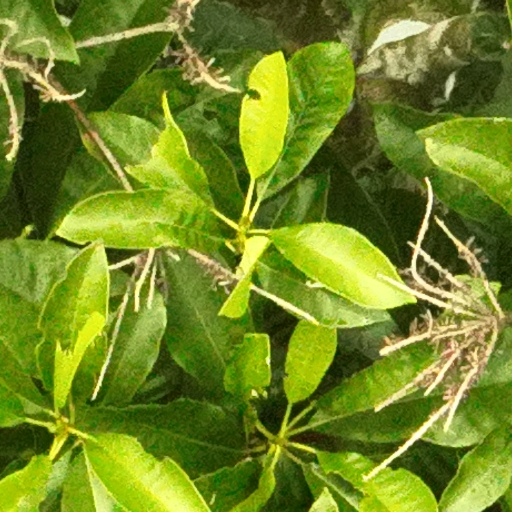
Species: Alseis blackiana
GBIF accepted scientific name: Alseis blackiana
Crown area (m\u00b2): 27.564